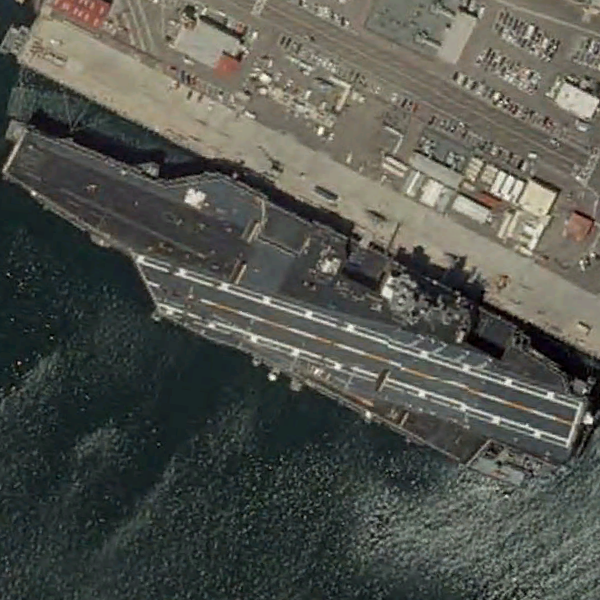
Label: aircraft_carrier